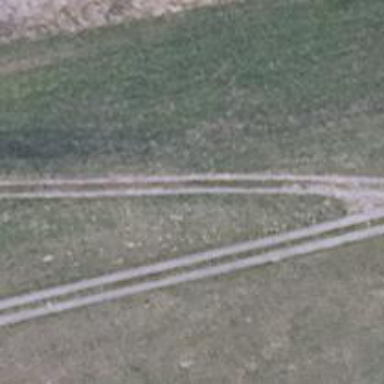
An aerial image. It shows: Grass track with grade4 surface.